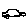
Label: car